Question: What film news?
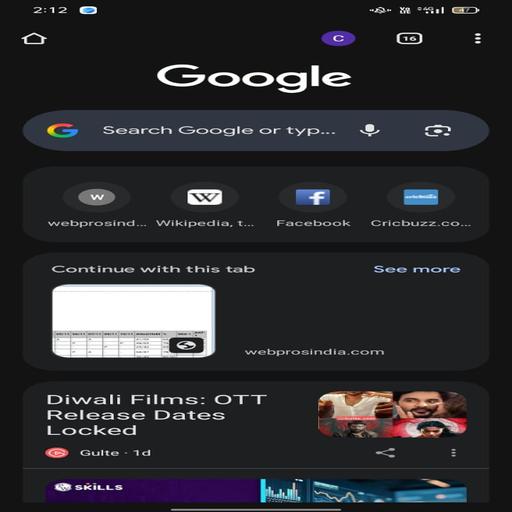
Answer: Diwali Films